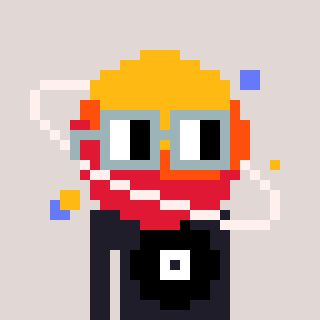
a pixel art character with square dark gray glasses, a saturn-shaped head and a grayscale-colored body on a warm background